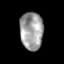
Tissue: skin
Cell type: Epithelial cells
Senescence score: 0.2546
Nuclear area (px): 855
Mean DAPI intensity: 158.718